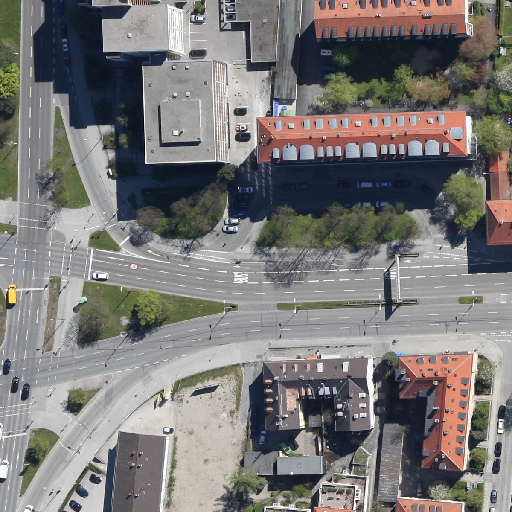
Referring expression: sidewalk